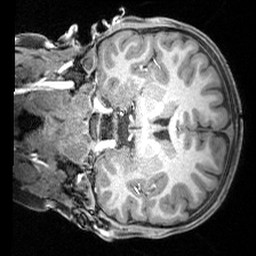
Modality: T1w
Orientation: coronal
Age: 9
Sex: male
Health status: ill
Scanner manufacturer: siemens
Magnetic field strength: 3 T
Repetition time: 1.6 s
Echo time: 0.00179 s